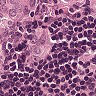
Metastatic tissue present: yes